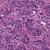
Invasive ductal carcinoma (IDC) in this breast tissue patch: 1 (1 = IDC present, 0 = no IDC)